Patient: sex M, age 35
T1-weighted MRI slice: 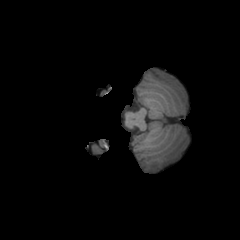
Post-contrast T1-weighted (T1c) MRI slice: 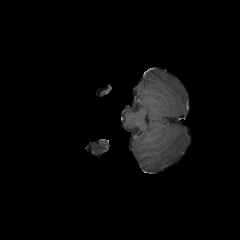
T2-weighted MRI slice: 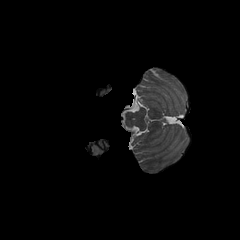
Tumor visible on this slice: no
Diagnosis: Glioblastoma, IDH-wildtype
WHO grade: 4